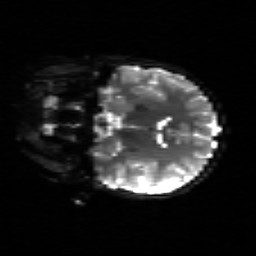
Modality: sbref
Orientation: coronal
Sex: female
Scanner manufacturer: siemens
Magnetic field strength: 3 T
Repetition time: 5 s
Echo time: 0.071 s